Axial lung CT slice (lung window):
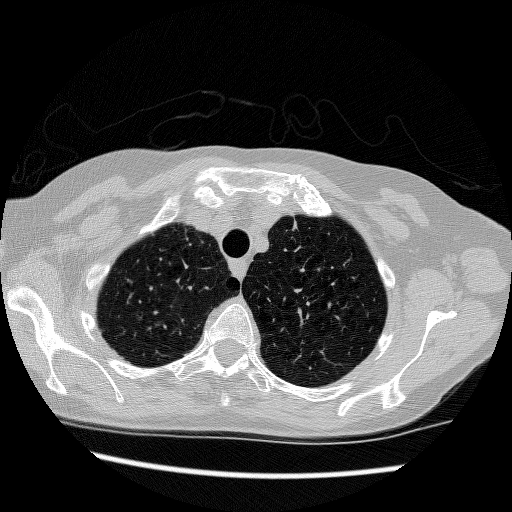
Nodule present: no